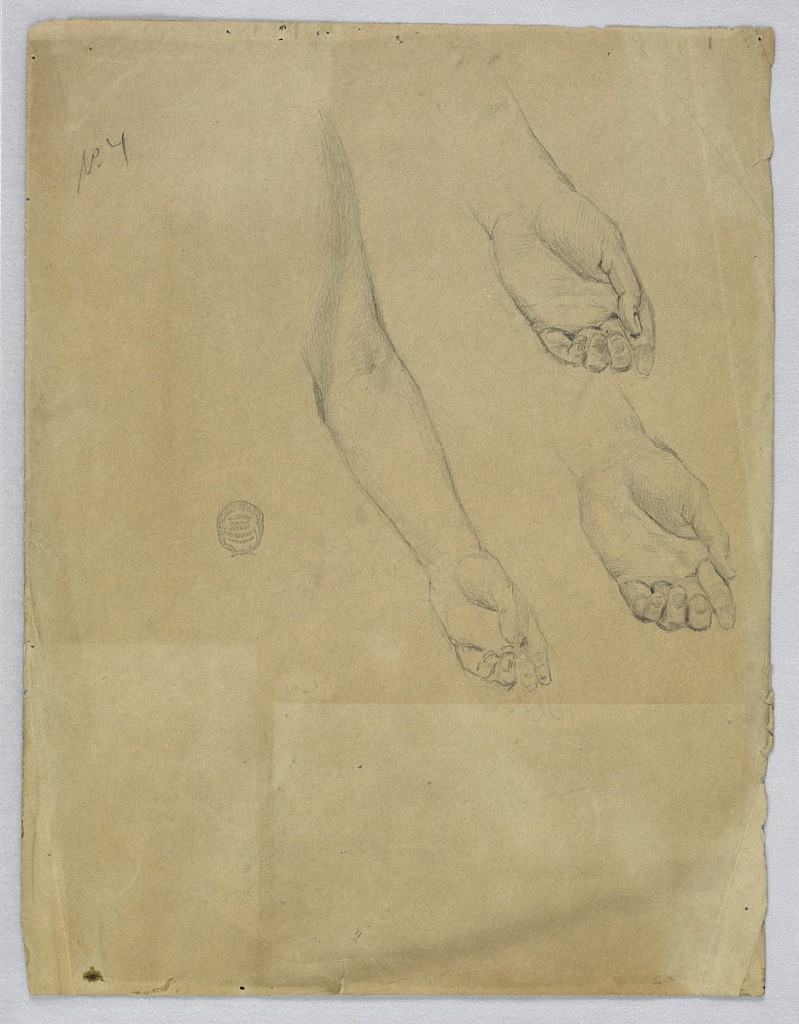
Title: Three Studies of a Left Hand
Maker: Francis Augustus Lathrop, American, 1849–1909
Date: ca. 1895
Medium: Graphite on grey-brown paper
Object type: Drawing
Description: Hand with palm up, shown from center. To the right, two studies of the hand in almost the same position.